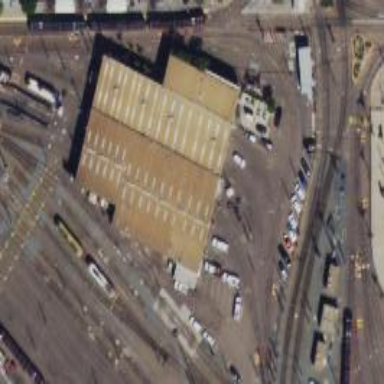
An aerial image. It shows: Light rail tunnel passing through building passage in service yard. The railway is electrified with contact line.